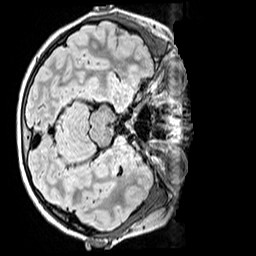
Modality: FLAIR
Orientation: axial
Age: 9
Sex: male
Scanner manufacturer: siemens
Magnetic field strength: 3 T
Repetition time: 5 s
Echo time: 0.388 s